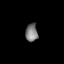
Tissue: lung
Cell type: Endothelial cells
Senescence score: 0.7828
Nuclear area (px): 216
Mean DAPI intensity: 123.63